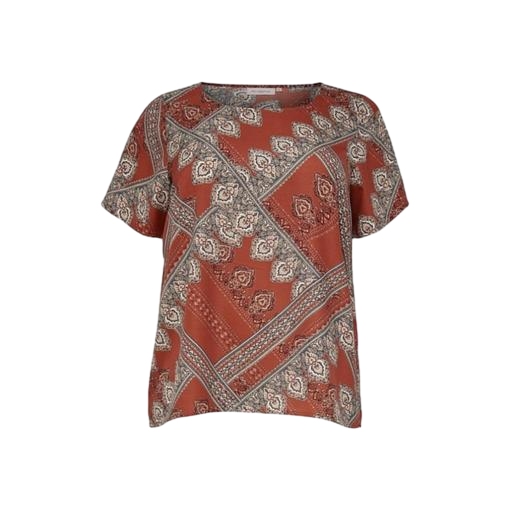
red plus size printed t-shirt only macy, red printed t-shirt only macy, red patterned tee, white background